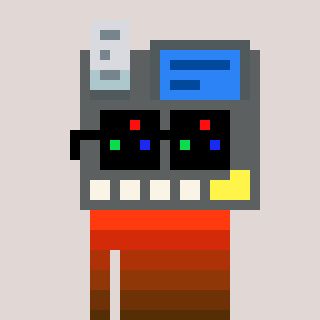
a pixel art character with square black sunglasses, a cash register-shaped head and a redpinkish-colored body on a warm background